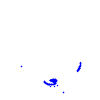
Particle: proton